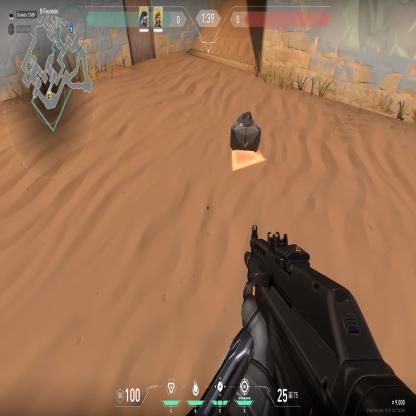
Label: dropped spike